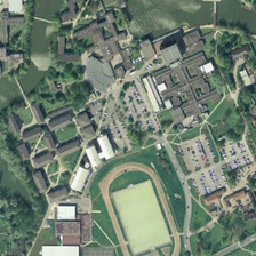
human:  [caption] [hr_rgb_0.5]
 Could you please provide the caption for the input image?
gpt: The green area of the school is very large.

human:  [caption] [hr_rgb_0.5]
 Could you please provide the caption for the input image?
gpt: The green space of the school is very large.

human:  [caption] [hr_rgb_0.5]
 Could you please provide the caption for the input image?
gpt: Large area green school

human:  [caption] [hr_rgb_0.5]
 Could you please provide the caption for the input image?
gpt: School green is very big.

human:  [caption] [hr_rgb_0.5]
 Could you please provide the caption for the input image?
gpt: The green space in the school is very large.